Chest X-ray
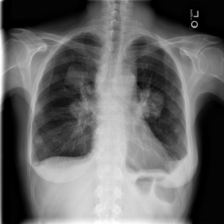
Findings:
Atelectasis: negative
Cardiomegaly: negative
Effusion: positive
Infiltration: negative
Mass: positive
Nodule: negative
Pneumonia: negative
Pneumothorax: negative
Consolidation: negative
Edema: negative
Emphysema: negative
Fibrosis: negative
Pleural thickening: positive
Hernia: negative